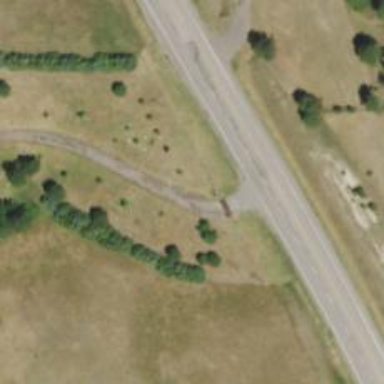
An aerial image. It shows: Driveway leading to service road.